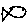
Label: fish